Question: I want to make my dropdown menu like in the image below. The problem is when I hover on the second item of main menu, the submenu leaves a margin from top as shown on left hand side of picture. I do not want that empty space. I want the submenu to always show on the same size and position for all the main menu options which have a submenu.

'''
.dropdown-submenu {
position:relative;
}
.dropdown-submenu>.dropdown-menu {
top:0;
left:100%;
margin-top:-6px;
margin-left:0px;
-webkit-border-radius:0 6px 6px 6px;
-moz-border-radius:0 6px 6px 6px;
border-radius:0 6px 6px 6px;
}
.dropdown-submenu > a:after {
content: " ";
display: block;
float: right;
height: 0;
margin-right: -1px;
margin-top: 5px;
width: 190px;
padding-left:10px;
}
#abg > li > a:hover, #abg > .active > a:hover {
text-decoration: none;
background-color:#49b3e7;
padding-top:15px;
padding-bottom:20px;
}
@media (max-width: 767px) {
.navbar-nav {
display: inline;
}
.navbar-default .navbar-brand {
display: inline;
}
.navbar-default .navbar-toggle .icon-bar {
background-color: #fff;
}
.navbar-default .navbar-nav .dropdown-menu > li > a {
color: red;
background-color: #ccc;
border-radius: 4px;
margin-top: 2px;
}
.navbar-default .navbar-nav .open .dropdown-menu > li > a {
color: #333;
}
.navbar-default .navbar-nav .open .dropdown-menu > li > a:hover,
.navbar-default .navbar-nav .open .dropdown-menu > li > a:focus {
background-color: #ccc;
}
.navbar-nav .open .dropdown-menu {
border-bottom: 1px solid white;
border-radius: 0;
}
.dropdown-menu {
padding-left: 10px;
}
.dropdown-menu .dropdown-menu {
padding-left: 20px;
}
.dropdown-menu .dropdown-menu .dropdown-menu {
padding-left: 30px;
}
li.dropdown.open {
border: 0px solid red;
}
}
@media (min-width: 768px) {
ul.nav li:hover > ul.dropdown-menu {
display: block;
}
#navbar {
text-align: center;
}
}
'''
'''
<link href="https://maxcdn.bootstrapcdn.com/bootstrap/3.3.7/css/bootstrap.min.css" rel="stylesheet"/>
<div id="navbar">
<nav class="navbar navbar-default navbar-fixed-top hidden-xs " role="navigation" style="background-color:#49b3e7;color:white;margin-top:50px;cursor:pointer">
<div class="navbar-header">
<button type="button" class="navbar-toggle" data-toggle="collapse" data-target="#navbar-collapse-1">
<span class="sr-only">Toggle navigation</span>
<span class="icon-bar"></span>
<span class="icon-bar"></span>
<span class="icon-bar"></span>
</button>
</div>
<div class="collapse navbar-collapse" id="navbar-collapse-1">
<ul class="nav navbar-nav">
<li class="dropdown" style="cursor:pointer">
<a href="ab10.html"><span class="dropdown-toggle" data-toggle="dropdown" style="color:white;cursor:pointer;">All Products </span><span class="caret" style="color:white;cursor:pointer;"></span></a>
<ul class="dropdown-menu" id="abg">
<li class="dropdown dropdown-submenu">
<a href="ab10.html" style="cursor:pointer;padding-top:15px;padding-bottom:20px;">
<div class="container-fluid">
<div class="row">
<div class="col-sm-4" id="firstdivtext"><span class="dropdown-toggle" data-toggle="dropdown" style="cursor:pointer;padding-top:15px;padding-bottom:20px;">Grocery</span></div>
<div class="col-sm-4"></div>
<div class="col-sm-4"><span class="glyphicon glyphicon-chevron-right " id="thirddivarrow"></span></div>
</div>
</div>
</a>
<ul class="dropdown-menu" id="abg" style="width:250px;height:500px;border:1px solid white;text-align: -webkit-match-parent;">
<li><a href="ab2.html" style="padding-top:15px;padding-bottom:15px;">Meals & Prep</a></li>
<li><a href="ab3.html" style="padding-top:15px;padding-bottom:15px;">Spreads & Sweeteners</a></li>
<li><a href="ab4.html" style="padding-top:15px;padding-bottom:15px;">Breafast</a></li>
<li><a href="ab5.html" style="padding-top:15px;padding-bottom:15px;">Salty Snacks</a></li>
<li><a href="ab6.html" style="padding-top:15px;padding-bottom:15px;">Chocolate & Candy</a></li>
<li><a href="ab7.html" style="padding-top:15px;padding-bottom:15px;">Condiments & Spices</a></li>
<li><a href="ab8.html" style="padding-top:15px;padding-bottom:15px;">Fruits & Nuts</a></li>
<li><a href="ab9.html" style="padding-top:15px;padding-bottom:15px;">Cookies & Bars</a></li>
<hr>
<li><a href="ab11.html" style="padding-top:15px;padding-bottom:15px;">Shop All Grocery</a></li>
</ul>
<ul class="dropdown-menu pull right" style="width:250px;height:500px;margin-left:240px;border:1px solid white;">
<a href="#">
<h3 style="color:#49b3e7;margin-left:70px;margin-top:190px;"> Dole-licious </br>Snacks </h3>
<img src="grocery1.png" class="img-responsive"></a>
</ul>
</li>
<li class="dropdown dropdown-submenu">
<a href="ab10.html" style="cursor:pointer;padding-top:15px;padding-bottom:20px;">
<div class="container-fluid">
<div class="row">
<div class="col-sm-4" id="firstdivtext"><span class="dropdown-toggle" data-toggle="dropdown" style="cursor:pointer;padding-top:15px;padding-bottom:20px;">Beverages</span></div>
<div class="col-sm-4"></div>
<div class="col-sm-4"><span class="glyphicon glyphicon-chevron-right " id="thirddivarrow"></span></div>
</div>
</div>
</a>
<ul class="dropdown-menu" id="abg" style="width:250px;height:500px;border:1px solid white;text-align: -webkit-match-parent;">
<li><a href="ab12.html" style="padding-top:15px;padding-bottom:15px;">Coffee & Tea</a></li>
<li><a href="ab13.html" style="padding-top:15px;padding-bottom:15px;">Dairy</a></li>
<li><a href="ab14.html" style="padding-top:15px;padding-bottom:15px;">Jucies</a></li>
<li><a href="ab15.html" style="padding-top:15px;padding-bottom:15px;">Mixes</a></li>
<li><a href="ab16.html" style="padding-top:15px;padding-bottom:15px;">Sports & Energy</a></li>
<li><a href="ab17.html" style="padding-top:15px;padding-bottom:15px;">Water & Sparkling</a></li>
<hr>
<li><a href="ab18.html" style="padding-top:15px;padding-bottom:15px;">Shop All Beverages</a></li>
</ul>
<ul class="dropdown-menu pull right" style="width:250px;height:500px;margin-left:240px;border:1px solid white;margin-top:-61px;">
<a href="#">
<h3 style="color:#49b3e7;margin-left:77px;margin-top:163px;"> Flavorful</br> fun made </br>easy</h3>
<img src="beverages1.png" class="img-responsive"></a>
</ul>
</li>
<li class="dropdown dropdown-submenu">
<a href="ab10.html" style="cursor:pointer;padding-top:15px;padding-bottom:20px;">
<div class="container-fluid">
<div class="row">
<div class="col-sm-4" id="firstdivtext"><span class="dropdown-toggle" data-toggle="dropdown" style="cursor:pointer;padding-top:15px;padding-bottom:20px;">Bath & Body</span></div>
<div class="col-sm-4"></div>
<div class="col-sm-4"><span class="glyphicon glyphicon-chevron-right " id="thirddivarrow"></span></div>
</div>
</div>
</a>
<ul class="dropdown-menu" id="abg" style="width:250px;height:500px;border:1px solid white;">
<li><a href="ab19.html" style="padding-top:15px;padding-bottom:15px;">Deodorants</a></li>
<li><a href="ab20.html" style="padding-top:15px;padding-bottom:15px;">Hand Soaps</a></li>
<li><a href="ab21.html" style="padding-top:15px;padding-bottom:15px;">Shaving</a></li>
<li><a href="ab22.html" style="padding-top:15px;padding-bottom:15px;">Shower</a></li>
<li><a href="ab23.html" style="padding-top:15px;padding-bottom:15px;">Skin Care</a></li>
<hr>
<li><a href="ab24.html" style="padding-top:15px;padding-bottom:15px;">Shop All Bath & Body</a></li>
</ul>
<ul class="dropdown-menu pull right" style="width:250px;height:500px;margin-left:240px;border:1px solid white;margin-top:-116px;">
<a href="#">
<h3 style="color:#49b3e7;margin-left:70px;margin-top:190px;"> Would you </br>Lather </h3>
<img src="bath&body1.png" class="img-responsive"></a>
</ul>
</li>
<li class="dropdown dropdown-submenu">
<a href="ab10.html" style="cursor:pointer;padding-top:15px;padding-bottom:20px;">
<div class="container-fluid">
<div class="row">
<div class="col-sm-4" id="firstdivtext"><span class="dropdown-toggle" data-toggle="dropdown" style="cursor:pointer;padding-top:15px;padding-bottom:20px;">Health</span></div>
<div class="col-sm-4"></div>
<div class="col-sm-4"><span class="glyphicon glyphicon-chevron-right " id="thirddivarrow"></span></div>
</div>
</div>
</a>
<ul class="dropdown-menu" id="abg" style="width:250px;height:500px;border:1px solid white;">
<li><a href="ab25.html" style="padding-top:15px;padding-bottom:15px;">Ladies</a></li>
<li><a href="ab26.html" style="padding-top:15px;padding-bottom:15px;">Dental & Eye</a></li>
<li><a href="ab27.html" style="padding-top:15px;padding-bottom:15px;">Relief</a></li>
<li><a href="ab28.html" style="padding-top:15px;padding-bottom:15px;">Supplements</a></li>
<li><a href="ab29.html" style="padding-top:15px;padding-bottom:15px;">Adult Care</a></li>
<hr>
<li><a href="ab30.html">Shop All Health</a></li>
</ul>
<ul class="dropdown-menu pull right" style="width:250px;height:500px;margin-left:240px;border:1px solid white;margin-top:-171px;">
<a href="#">
<h3 style="color:#49b3e7;margin-left:70px;margin-top:190px;">Picture of </br>Health </h3>
<img src="health.png" class="img-responsive"></a>
</ul>
</li>
<li class="dropdown dropdown-submenu">
<a href="ab10.html" style="cursor:pointer;padding-top:15px;padding-bottom:20px;">
<div class="container-fluid">
<div class="row">
<div class="col-sm-4" id="firstdivtext"><span class="dropdown-toggle" data-toggle="dropdown" style="cursor:pointer;padding-top:15px;padding-bottom:20px;">Cleaning Supplies</span></div>
<div class="col-sm-4"></div>
<div class="col-sm-4"><span class="glyphicon glyphicon-chevron-right " id="thirddivarrow"></span></div>
</div>
</div>
</a>
<ul class="dropdown-menu" id="abg" style="width:250px;height:500px;border:1px solid white;">
<li><a href="ab31.html" style="padding-top:15px;padding-bottom:15px;">Surface Cleaners</a></li>
<li><a href="ab32.html" style="padding-top:15px;padding-bottom:15px;">Paper & Plastic</a></li>
<li><a href="ab33.html" style="padding-top:15px;padding-bottom:15px;">Laundry</a></li>
<li><a href="ab34.html" style="padding-top:15px;padding-bottom:15px;"> Dish Soaps</a></li>
<li><a href="ab35.html" style="padding-top:15px;padding-bottom:15px;">Air & Fresheners</a></li>
<hr>
<li><a href="ab36.html" style="padding-top:15px;padding-bottom:15px;">Shop All Cleaning Supplies</a></li>
</ul>
<ul class="dropdown-menu pull right" style="width:250px;height:500px;margin-left:240px;border:1px solid white;margin-top:-226px;">
<a href="#">
<h3 style="color:#49b3e7;margin-left:70px;margin-top:190px;"> So Fresh </br>and Clean </h3>
<img src="cleaning.png" class="img-responsive"></a>
</ul>
</li>
<li class="dropdown dropdown-submenu">
<a href="ab10.html" style="cursor:pointer;padding-top:15px;padding-bottom:20px;">
<div class="container-fluid">
<div class="row">
<div class="col-sm-4" id="firstdivtext"><span class="dropdown-toggle" data-toggle="dropdown" style="cursor:pointer;padding-top:15px;padding-bottom:20px;">Home & Office</span></div>
<div class="col-sm-4"></div>
<div class="col-sm-4"><span class="glyphicon glyphicon-chevron-right " id="thirddivarrow"></span></div>
</div>
</div>
</a>
<ul class="dropdown-menu" id="abg" style="width:250px;height:500px;border:1px solid white;">
<li><a href="ab37.html" style="padding-top:15px;padding-bottom:15px;">Stationery</a></li>
<li><a href="ab38.html" style="padding-top:15px;padding-bottom:15px;">Appliances & Tools</a></li>
<li><a href="ab39.html" style="padding-top:15px;padding-bottom:15px;">Tabletop & Storage</a></li>
<hr>
<li><a href="ab40.html" style="padding-top:15px;padding-bottom:15px;">Shop All Home & Office</a></li>
</ul>
<ul class="dropdown-menu pull right" style="width:250px;height:500px;margin-left:240px;border:1px solid white;margin-top:-281px;">
<a href="#">
<h3 style="color:#49b3e7;margin-left:70px;margin-top:190px;"> Lock in the </br>freshness </h3>
<img src="home.png" class="img-responsive"></a>
</ul>
</li>
<li class="dropdown dropdown-submenu">
<a href="ab10.html" style="cursor:pointer;padding-top:15px;padding-bottom:20px;">
<div class="container-fluid">
<div class="row">
<div class="col-sm-4" id="firstdivtext"><span class="dropdown-toggle" data-toggle="dropdown" style="cursor:pointer;padding-top:15px;padding-bottom:20px;">Babies & Kids </span></div>
<div class="col-sm-4"></div>
<div class="col-sm-4"><span class="glyphicon glyphicon-chevron-right " id="thirddivarrow"></span></div>
</div>
</div>
</a>
<ul class="dropdown-menu" id="abg" style="width:250px;height:500px;border:1px solid white;">
<li><a href="ab41.html" style="padding-top:15px;padding-bottom:15px;">Care & Cleaning</a></li>
<li><a href="ab42.html" style="padding-top:15px;padding-bottom:15px;">Diapers & Wipes</a></li>
<li><a href="ab43.html" style="padding-top:15px;padding-bottom:15px;">Nutrition</a></li>
<hr>
<li><a href="ab44.html" style="padding-top:15px;padding-bottom:15px;">Shop All Babies & Kids</a></li>
</ul>
<ul class="dropdown-menu pull right" style="width:250px;height:500px;margin-left:240px;border:1px solid white;margin-top:-336px;">
<a href="#">
<h3 style="color:#49b3e7;margin-left:70px;margin-top:190px;"> Baby got </br> Bath </h3>
<img src="baby.png" class="img-responsive"></a>
</ul>
</li>
<li><a href="ab45.html" style="padding-top:15px;padding-bottom:20px;">Lifestyle<span class="glyphicon glyphicon-chevron-right" style="margin-left:150px;color: rgba(255, 255, 255, .1);"></span></a></li>
<li><a href="ab46.html" style="padding-top:15px;padding-bottom:20px;border-bottom:1px solid #6d6d6d;">Pets <span class="glyphicon glyphicon-chevron-right" style="margin-left:150px;color:rgba(255, 255, 255, .1);"></span></a></li>
<li><a href="ab47.html" style="padding-top:15px;padding-bottom:20px;">Shop All Products <span class="glyphicon glyphicon-chevron-right" style="margin-left:100px;color:rgba(255, 255, 255, .1);"></span></a></li>
</ul>
</li>
<li><a href="ab49.html" style="color:white;">Best Sellers</a></li>
<li><a href="ab50.html" style="color:white;">What's New</a></li>
<li><a href="ab51.html" style="color:white;">On Sale</a></li>
<li><a href="ab52.html" style="color:white;">Samples</a></li>
</ul>
</div>
</nav>
</div>
'''
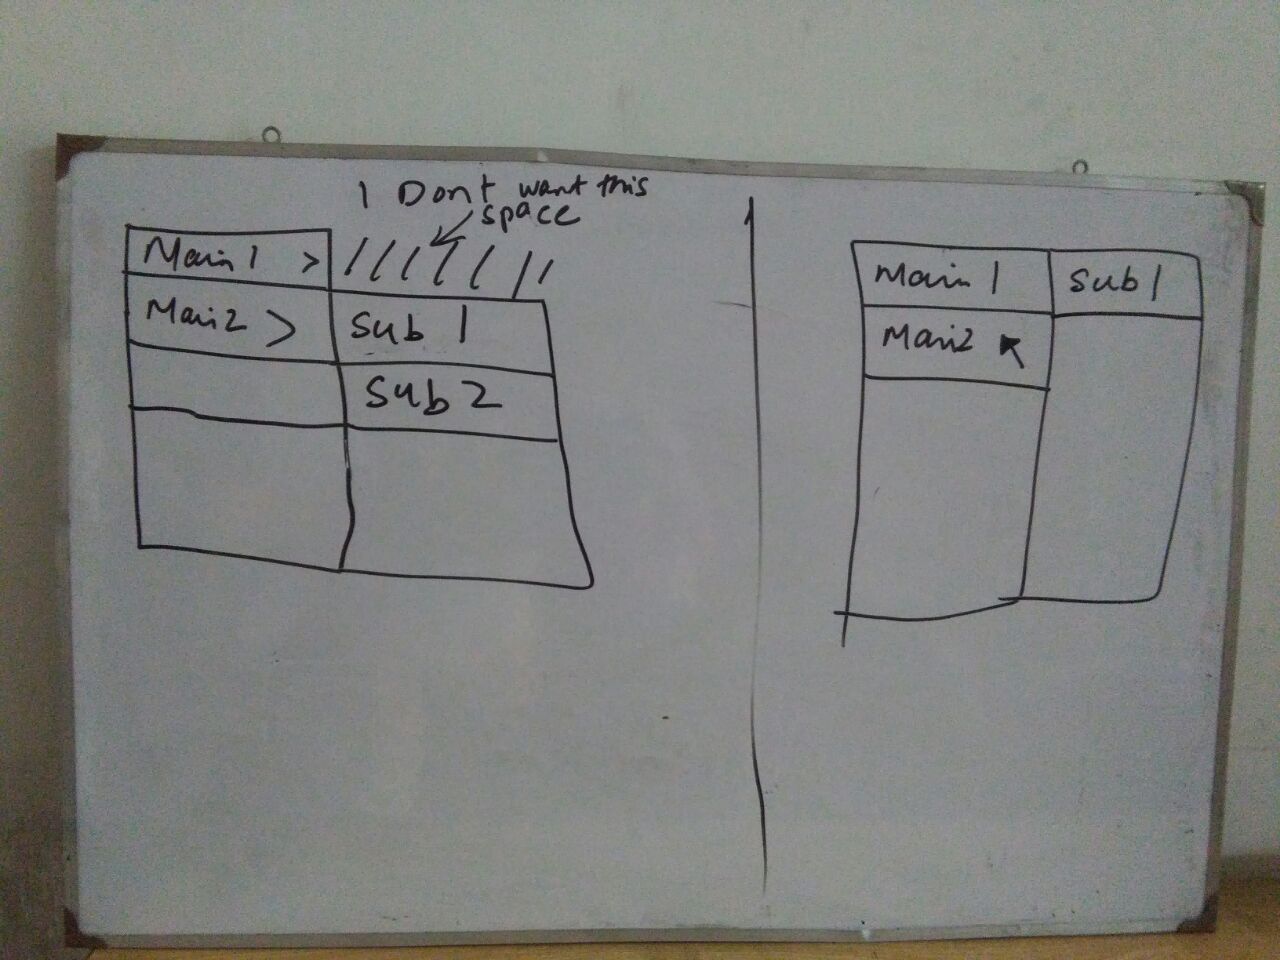
Answer: Add this to your CSS:
'''
.dropdown-submenu {
position: static;
}
'''
This places your submenu dropdowns relative to your main dropdown menu.